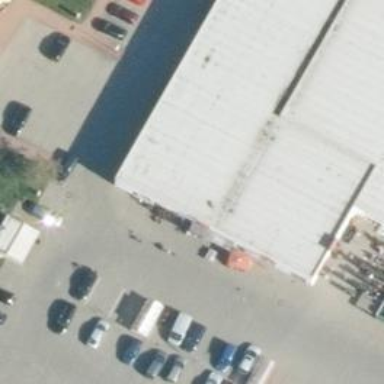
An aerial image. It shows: Supermarket.